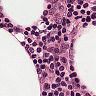
Metastatic tissue present: no